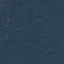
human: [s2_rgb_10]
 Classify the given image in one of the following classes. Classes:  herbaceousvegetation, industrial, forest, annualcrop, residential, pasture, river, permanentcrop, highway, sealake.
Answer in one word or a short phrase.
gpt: Forest